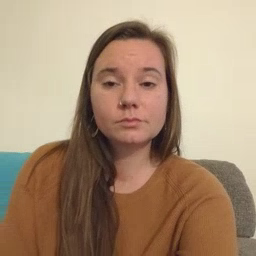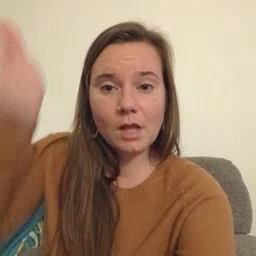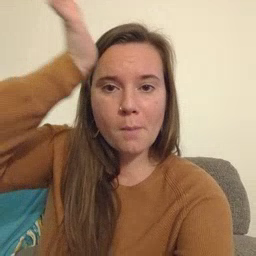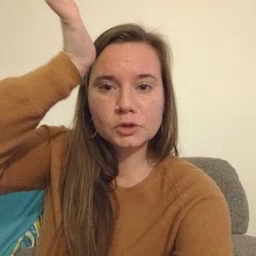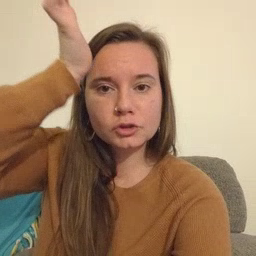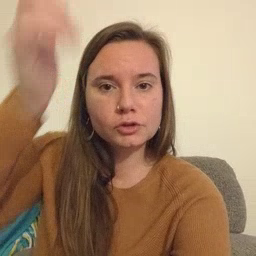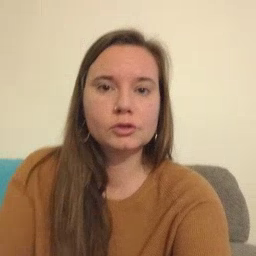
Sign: garbage